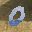
Label: 0